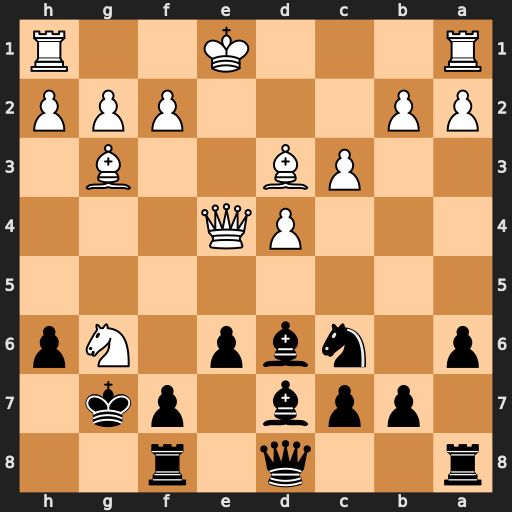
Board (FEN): r2q1r2/1ppb1pk1/p1nbp1Np/8/3PQ3/2PB2B1/PP3PPP/R3K2R
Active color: b
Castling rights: KQ
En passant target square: -
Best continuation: f5 Qe3 Kxg6 Bxd6 cxd6